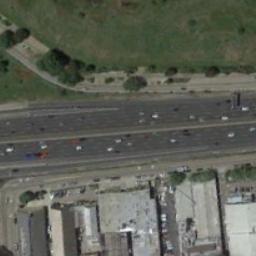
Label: freeway